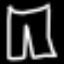
Label: pants